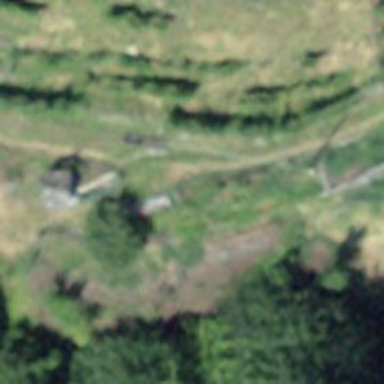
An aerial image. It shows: Bench.